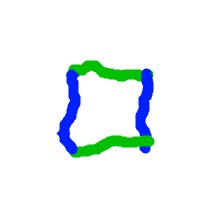
Shape: square